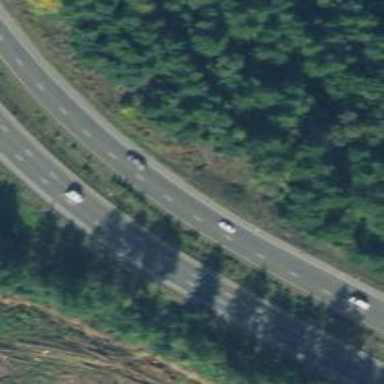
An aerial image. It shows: Trunk motorroad.